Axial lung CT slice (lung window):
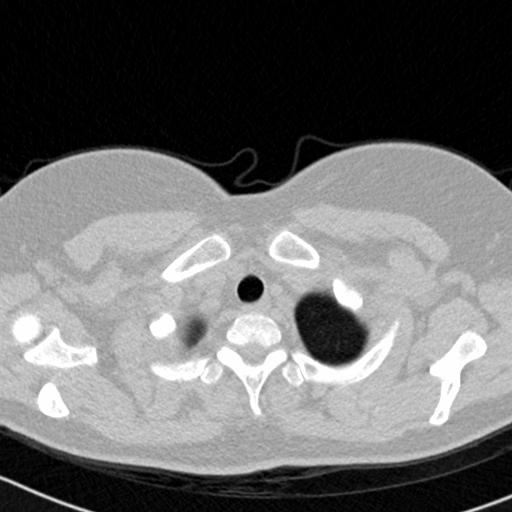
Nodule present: no